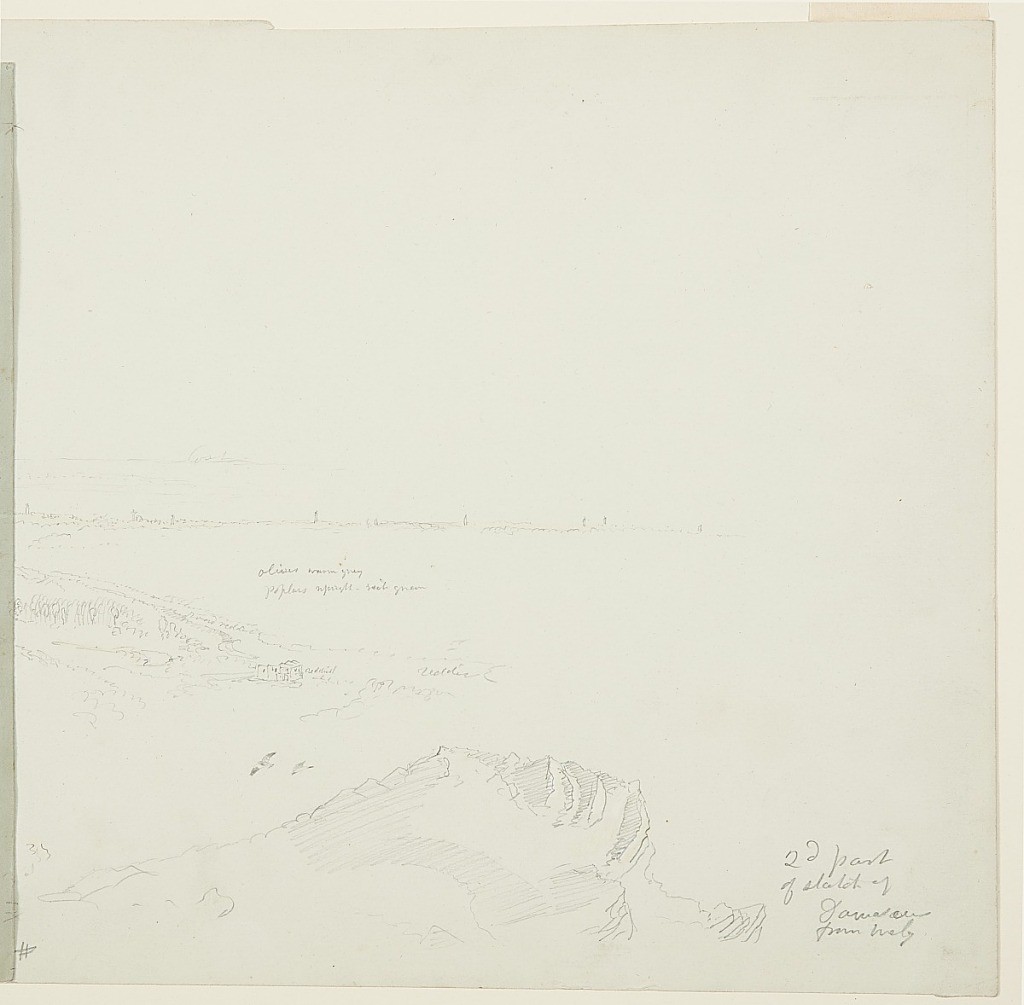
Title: View of Damascus from the Wadi Barada, Syria, Part Two
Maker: Frederic Edwin Church, American, 1826–1900
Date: April–May 1868
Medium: Grpahite, brush and white gouache on light green wove paper
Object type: Drawing
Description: Landscape sketch showing the second part of a panoramic view of Damascus, Syria, from the bluffs above the Wadi Barada, a narrow river and corresponding valley northwest of the city. This description addresses the entire view, with the first half continuing on 1917-4-158-a. In the foreground, a sharp rocky outcropping is visible at lower right while, at left, the barren slopes of Mount Qasioun descend toward flat terrain that extends to the horizon. Damascus itself is situated on this plain in the middle distance at center--numerous individual spires/minarets are visible in the city that is otherwise articulated as a mass of white buildings, rendered in white gouache. Buildings extend far off to the right. Closer, a grove of trees and multiple buildings are included at lower center right. In the background, a distant, flat horizon extend across the composition, save for a distant mountain at far left.